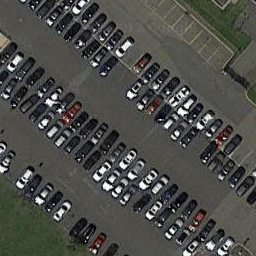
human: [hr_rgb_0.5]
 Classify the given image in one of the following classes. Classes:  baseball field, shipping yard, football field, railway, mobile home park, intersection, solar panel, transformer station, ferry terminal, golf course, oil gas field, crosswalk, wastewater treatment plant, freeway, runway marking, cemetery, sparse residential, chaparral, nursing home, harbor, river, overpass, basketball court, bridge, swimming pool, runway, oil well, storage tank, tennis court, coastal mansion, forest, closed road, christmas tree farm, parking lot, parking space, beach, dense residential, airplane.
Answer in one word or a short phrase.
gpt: parking lot